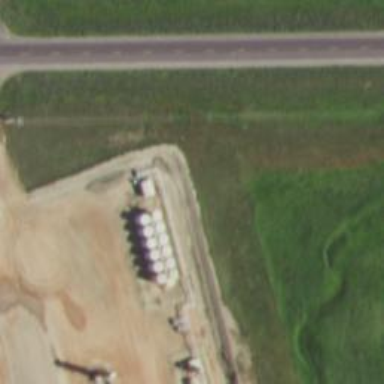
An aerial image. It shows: Storage tank that is man-made.